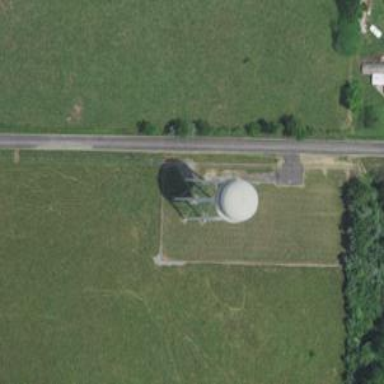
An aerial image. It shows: Water tower that is man-made.